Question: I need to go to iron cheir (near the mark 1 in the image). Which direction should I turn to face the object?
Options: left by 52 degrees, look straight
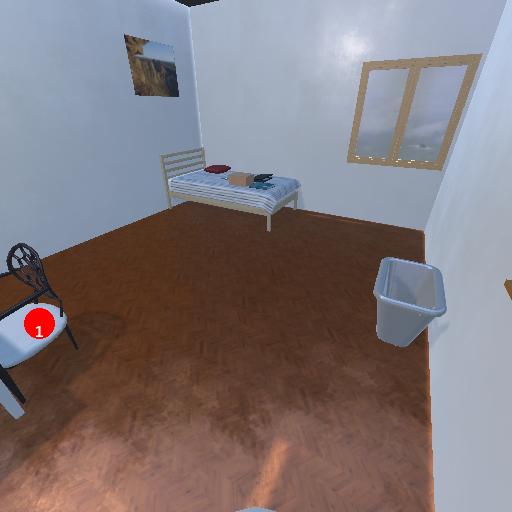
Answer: left by 52 degrees